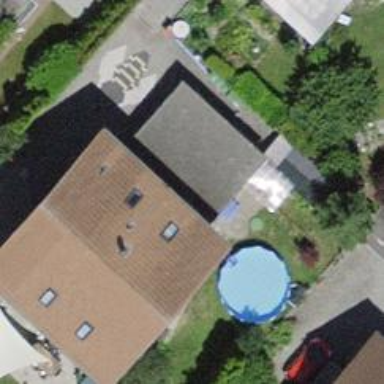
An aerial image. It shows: Garage.